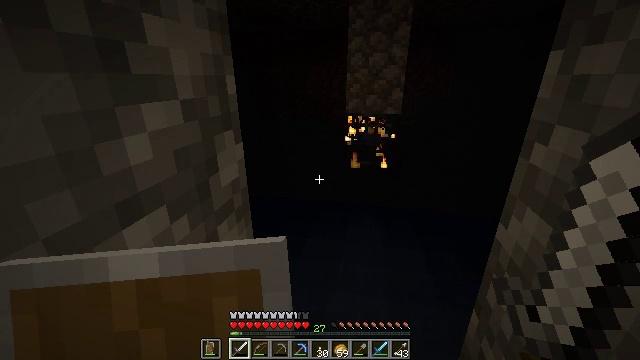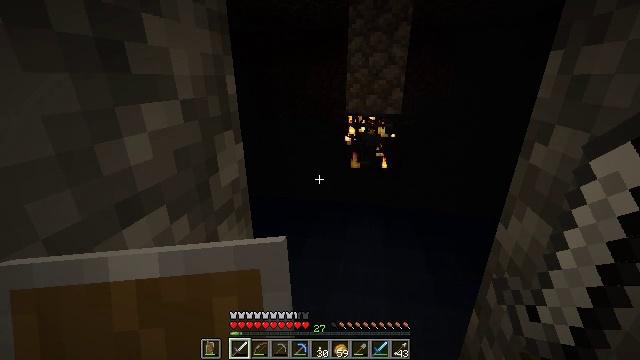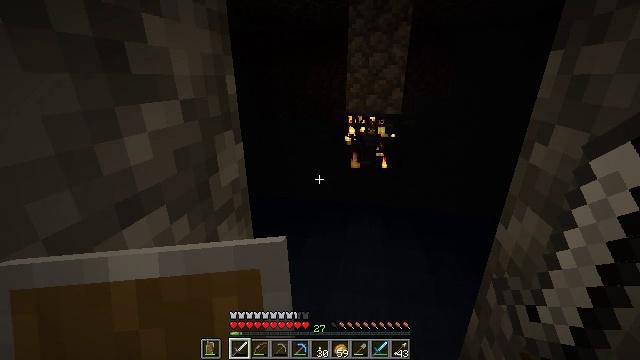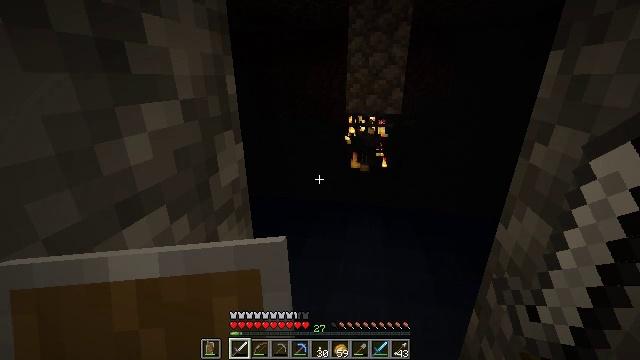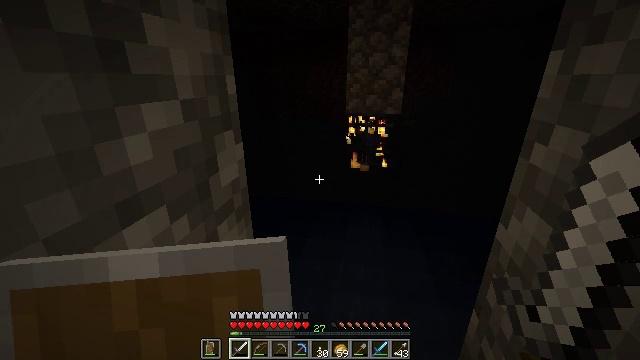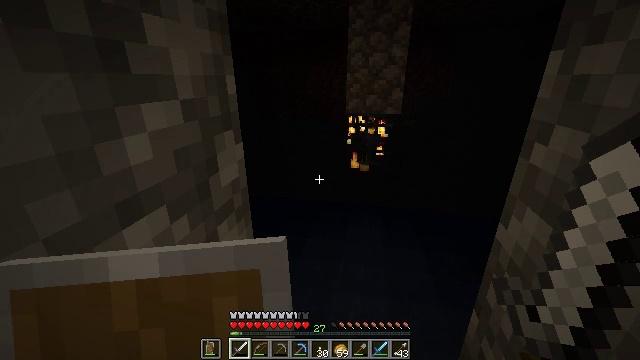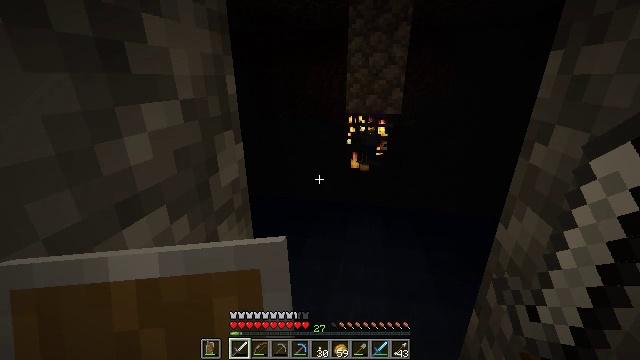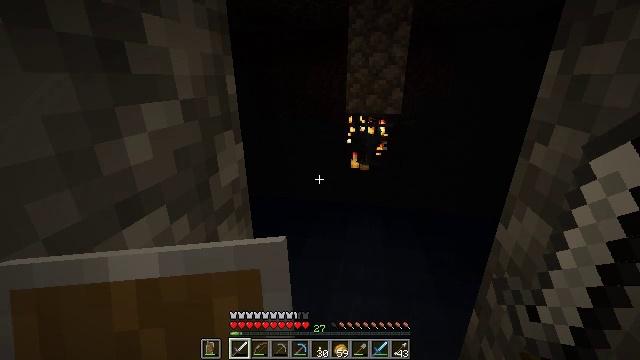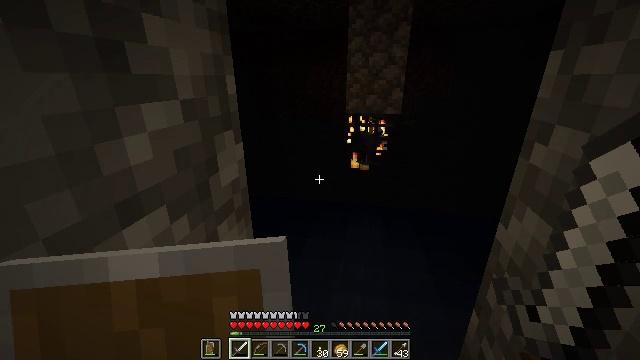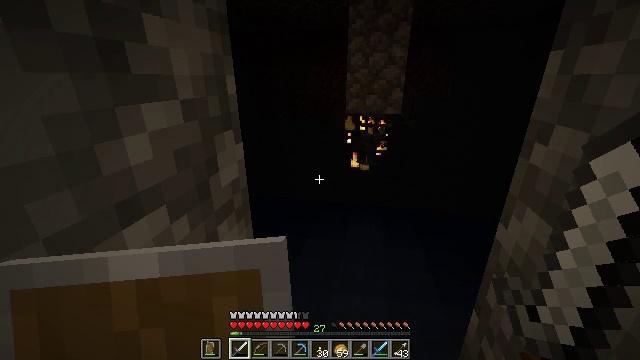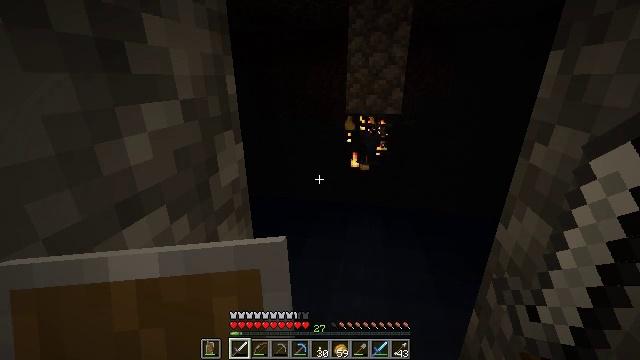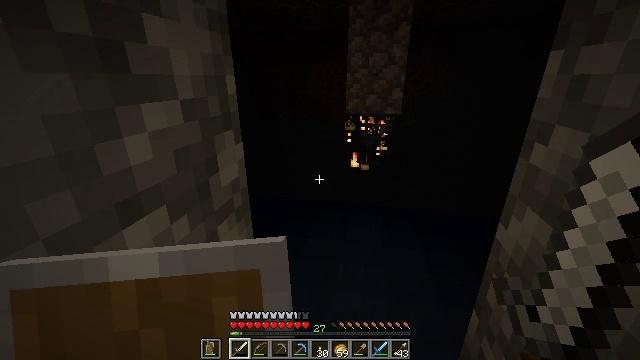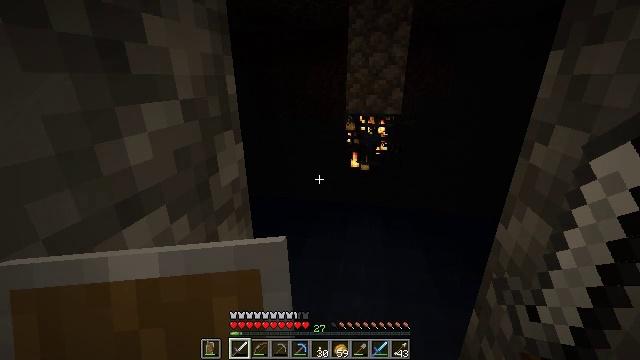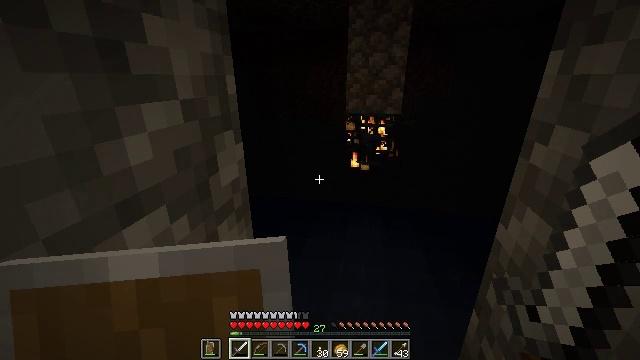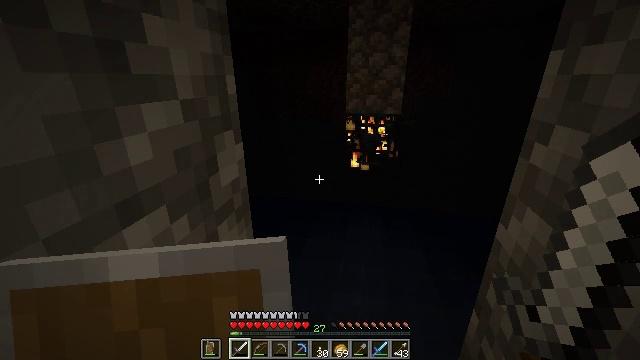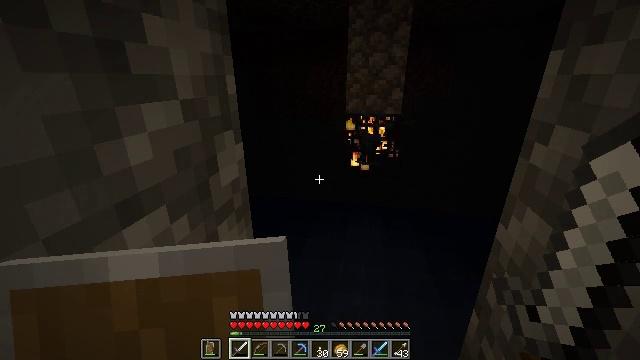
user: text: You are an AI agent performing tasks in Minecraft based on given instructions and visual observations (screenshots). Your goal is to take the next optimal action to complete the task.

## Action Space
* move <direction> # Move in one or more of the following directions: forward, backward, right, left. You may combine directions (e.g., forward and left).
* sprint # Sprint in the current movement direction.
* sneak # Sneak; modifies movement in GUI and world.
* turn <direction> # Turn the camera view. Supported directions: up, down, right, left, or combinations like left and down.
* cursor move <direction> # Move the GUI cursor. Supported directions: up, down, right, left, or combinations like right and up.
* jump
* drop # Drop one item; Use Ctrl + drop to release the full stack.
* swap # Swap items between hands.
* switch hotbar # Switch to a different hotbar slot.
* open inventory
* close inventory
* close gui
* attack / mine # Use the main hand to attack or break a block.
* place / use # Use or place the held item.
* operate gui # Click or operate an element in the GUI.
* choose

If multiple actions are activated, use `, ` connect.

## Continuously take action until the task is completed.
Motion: motion action
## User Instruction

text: Drop an iron sword.
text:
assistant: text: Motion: no_op
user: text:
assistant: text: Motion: no_op
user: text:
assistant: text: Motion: no_op
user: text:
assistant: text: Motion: no_op
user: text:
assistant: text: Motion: no_op
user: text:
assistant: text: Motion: no_op
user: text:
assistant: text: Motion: no_op
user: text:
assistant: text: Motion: no_op
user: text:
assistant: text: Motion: no_op
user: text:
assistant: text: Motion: no_op
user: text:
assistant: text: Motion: no_op
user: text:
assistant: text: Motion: no_op
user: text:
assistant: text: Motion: no_op
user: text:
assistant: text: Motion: no_op
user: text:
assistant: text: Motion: no_op
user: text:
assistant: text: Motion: no_op
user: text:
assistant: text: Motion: no_op
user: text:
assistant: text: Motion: no_op
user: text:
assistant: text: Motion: no_op
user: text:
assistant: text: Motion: no_op
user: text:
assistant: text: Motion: no_op
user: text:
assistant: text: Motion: no_op
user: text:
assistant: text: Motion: no_op
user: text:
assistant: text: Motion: no_op
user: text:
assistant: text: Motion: no_op
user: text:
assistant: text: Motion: no_op
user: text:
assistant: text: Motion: no_op
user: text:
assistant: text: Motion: no_op
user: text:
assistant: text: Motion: no_op
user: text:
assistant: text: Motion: no_op